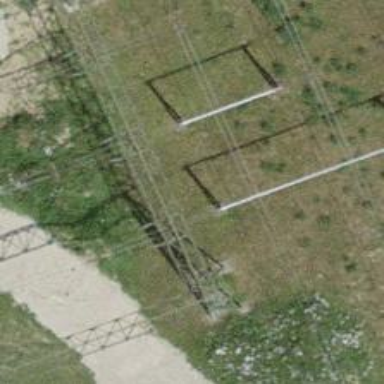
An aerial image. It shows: Busbar power line with 3 cables.